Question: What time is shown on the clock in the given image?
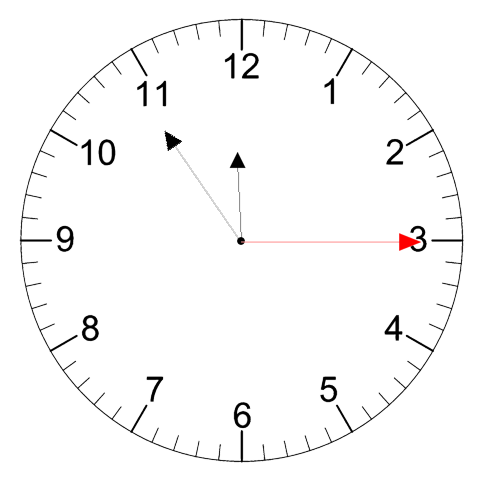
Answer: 11:54:15